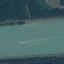
Label: River